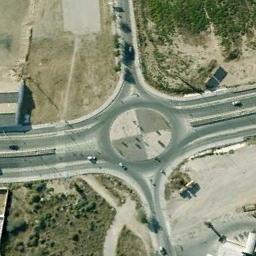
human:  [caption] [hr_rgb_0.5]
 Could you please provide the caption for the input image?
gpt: The roundabout is on the bare land next to buildings and trees .

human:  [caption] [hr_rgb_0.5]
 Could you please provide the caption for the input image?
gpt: The roundabout connects four roads and a clearing is in the middle of the roundabout .

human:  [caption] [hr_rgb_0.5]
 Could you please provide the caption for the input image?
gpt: The roundabout is surrounded by grass .

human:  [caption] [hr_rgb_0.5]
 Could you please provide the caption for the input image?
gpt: There are several moving vehicles on the road at the roundabout, And there are some buildings and a large area of ​​farmland around the roundabout .

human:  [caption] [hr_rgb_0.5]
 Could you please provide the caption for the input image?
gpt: There are green meadows and bare land beside the roundabout .